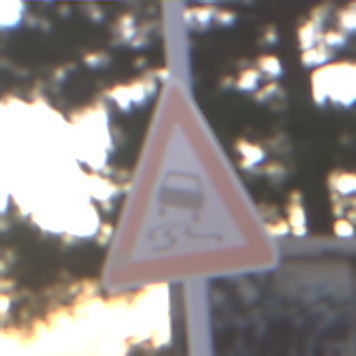
Verkehrszeichen: SchleuderOderRutschgefahr
Umgebung: Outdoor, Suburban
Tageszeit: SunriseSunset
Wetter: PartlyCloudy
Licht: Natural
Jahreszeit: NotSpecified
Kontrast: LowContrast